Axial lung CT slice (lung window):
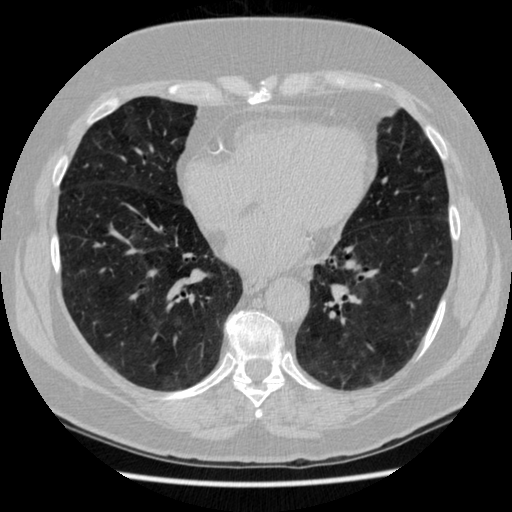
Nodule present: no